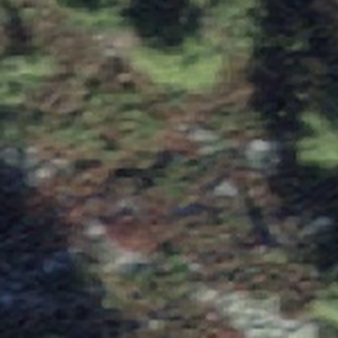
Label: other